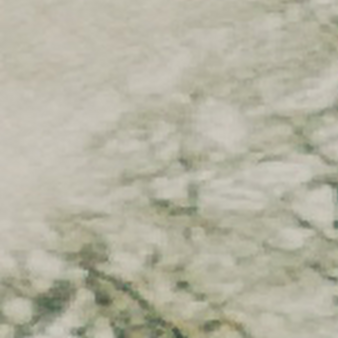
Label: other